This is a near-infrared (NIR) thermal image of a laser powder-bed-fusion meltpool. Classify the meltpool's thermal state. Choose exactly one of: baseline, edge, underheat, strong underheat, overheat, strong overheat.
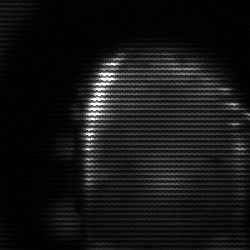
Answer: baseline